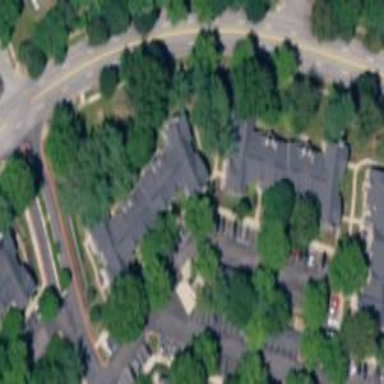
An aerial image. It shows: Image showing building with apartments.